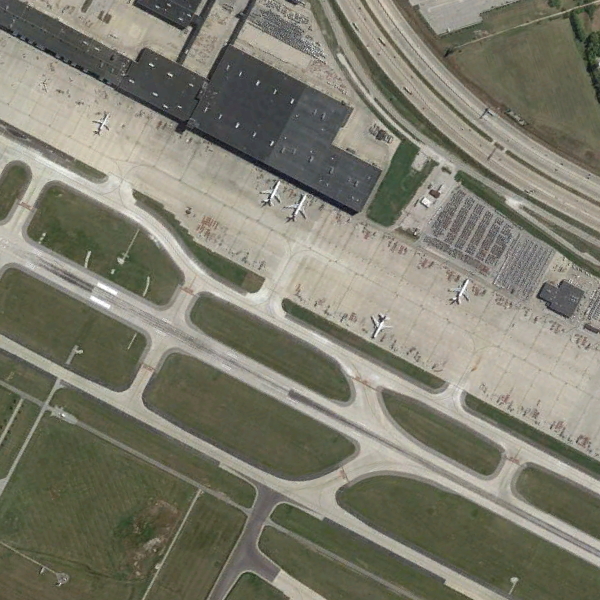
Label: Airport